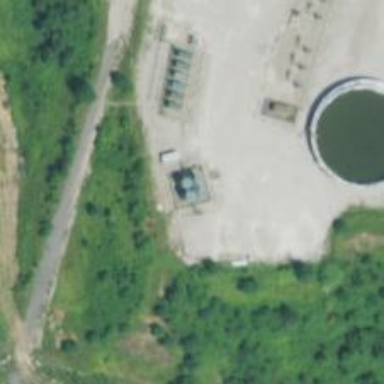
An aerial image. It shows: Storage tank with man-made structure.